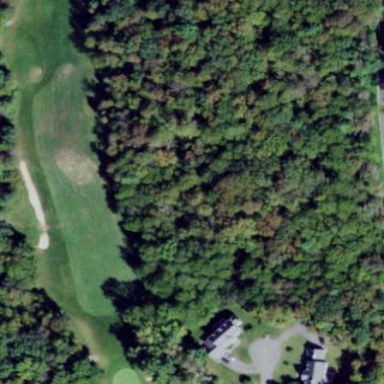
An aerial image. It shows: Golf course.